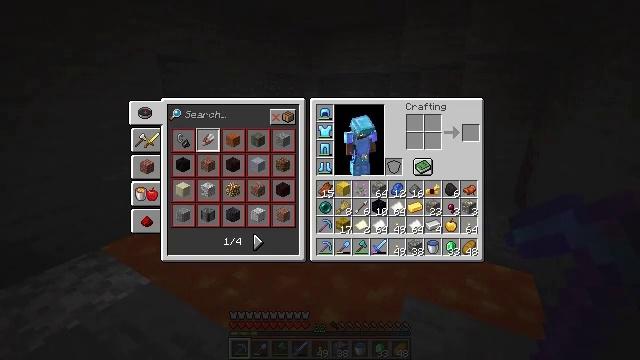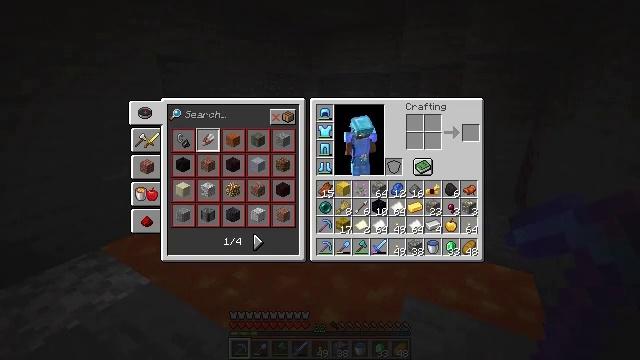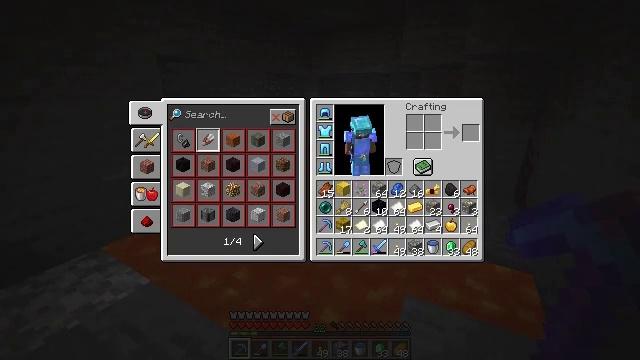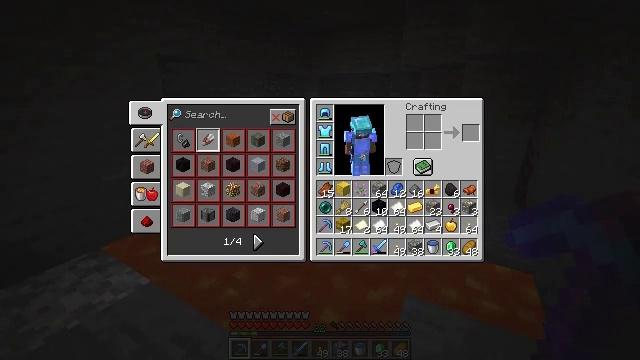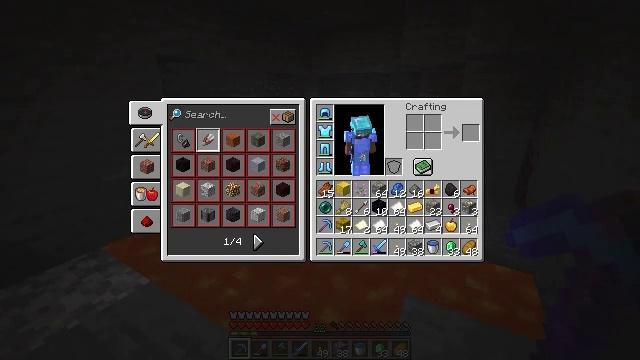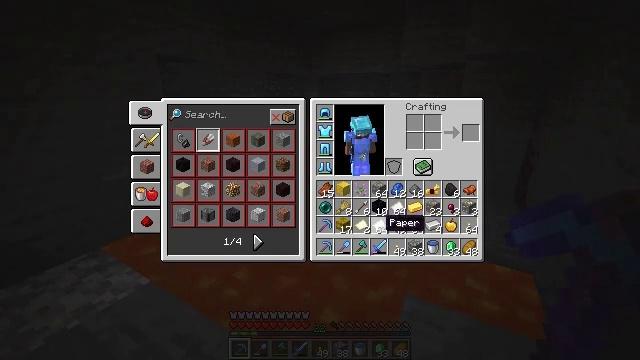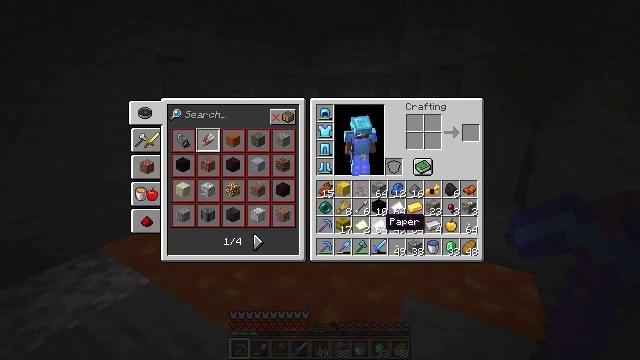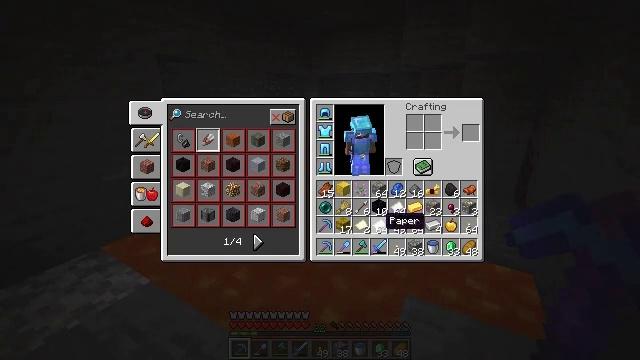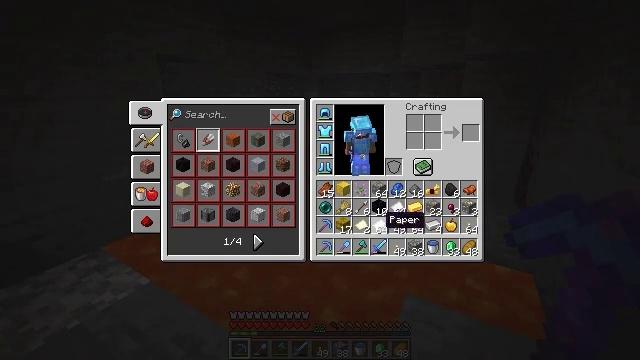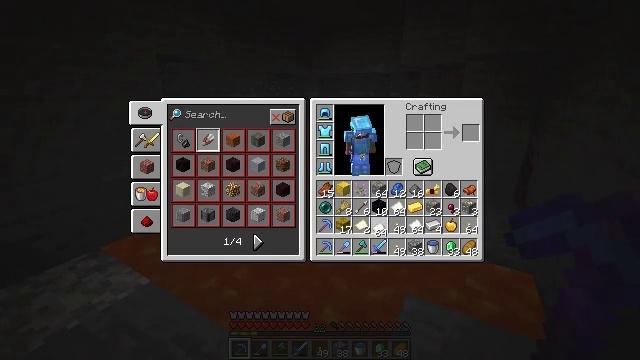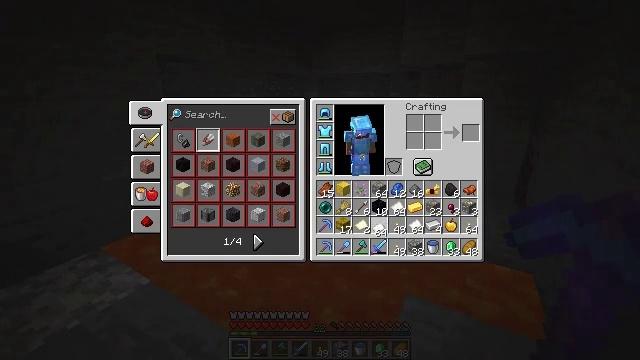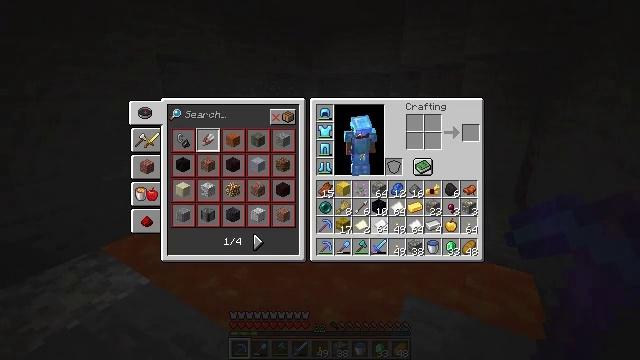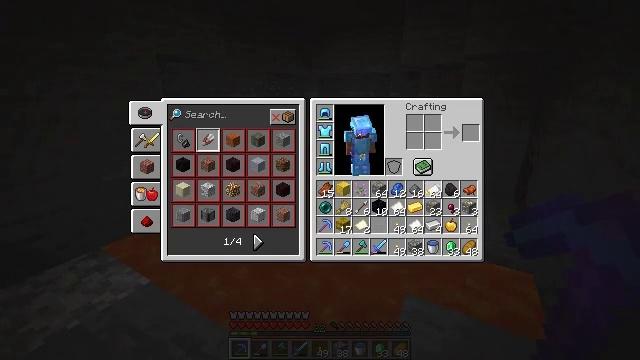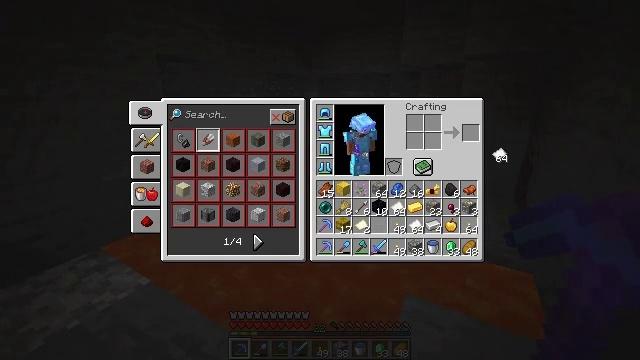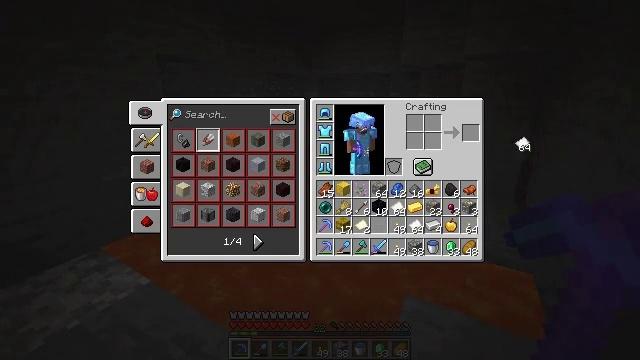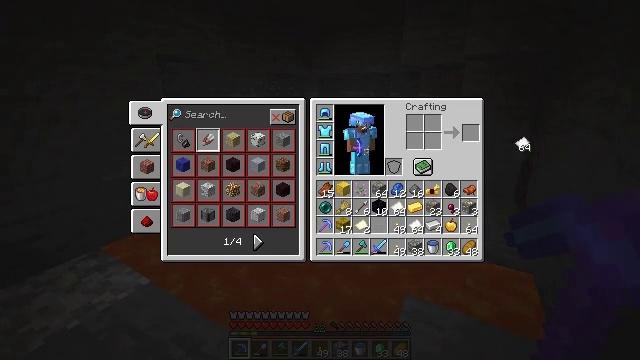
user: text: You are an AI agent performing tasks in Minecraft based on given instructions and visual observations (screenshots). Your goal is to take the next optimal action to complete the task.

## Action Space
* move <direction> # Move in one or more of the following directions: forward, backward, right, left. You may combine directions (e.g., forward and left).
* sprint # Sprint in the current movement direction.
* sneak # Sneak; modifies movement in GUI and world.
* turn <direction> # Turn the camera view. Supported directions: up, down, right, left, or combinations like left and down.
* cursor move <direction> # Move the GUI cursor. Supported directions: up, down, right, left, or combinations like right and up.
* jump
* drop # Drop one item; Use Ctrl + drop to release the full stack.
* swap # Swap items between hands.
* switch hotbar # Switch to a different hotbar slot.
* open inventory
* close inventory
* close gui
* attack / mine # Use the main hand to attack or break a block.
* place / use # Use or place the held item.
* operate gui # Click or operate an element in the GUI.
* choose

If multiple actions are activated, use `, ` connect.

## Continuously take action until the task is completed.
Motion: motion action
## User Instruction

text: Drop a piece of paper.
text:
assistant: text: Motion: cursor move left
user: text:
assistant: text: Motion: no_op
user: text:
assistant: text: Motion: no_op
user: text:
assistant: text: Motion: no_op
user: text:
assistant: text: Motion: no_op
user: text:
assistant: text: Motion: no_op
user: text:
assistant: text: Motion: no_op
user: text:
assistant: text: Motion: no_op
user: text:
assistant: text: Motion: operate gui
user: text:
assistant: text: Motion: operate gui
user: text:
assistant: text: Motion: operate gui
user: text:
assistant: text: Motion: cursor move right and up
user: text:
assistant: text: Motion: cursor move right and up
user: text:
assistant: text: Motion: cursor move right and up
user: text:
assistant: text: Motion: operate gui
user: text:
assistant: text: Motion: operate gui
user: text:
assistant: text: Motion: cursor move left
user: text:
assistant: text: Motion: cursor move left and down
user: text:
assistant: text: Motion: cursor move left and down
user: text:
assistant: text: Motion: no_op
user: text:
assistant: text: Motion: no_op
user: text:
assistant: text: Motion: no_op
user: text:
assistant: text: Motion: no_op
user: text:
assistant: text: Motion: no_op
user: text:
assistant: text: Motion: operate gui
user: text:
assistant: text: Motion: operate gui
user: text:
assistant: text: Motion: cursor move right and up
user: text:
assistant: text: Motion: cursor move right and up
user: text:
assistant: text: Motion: cursor move right and up
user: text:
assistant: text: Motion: operate gui